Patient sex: F
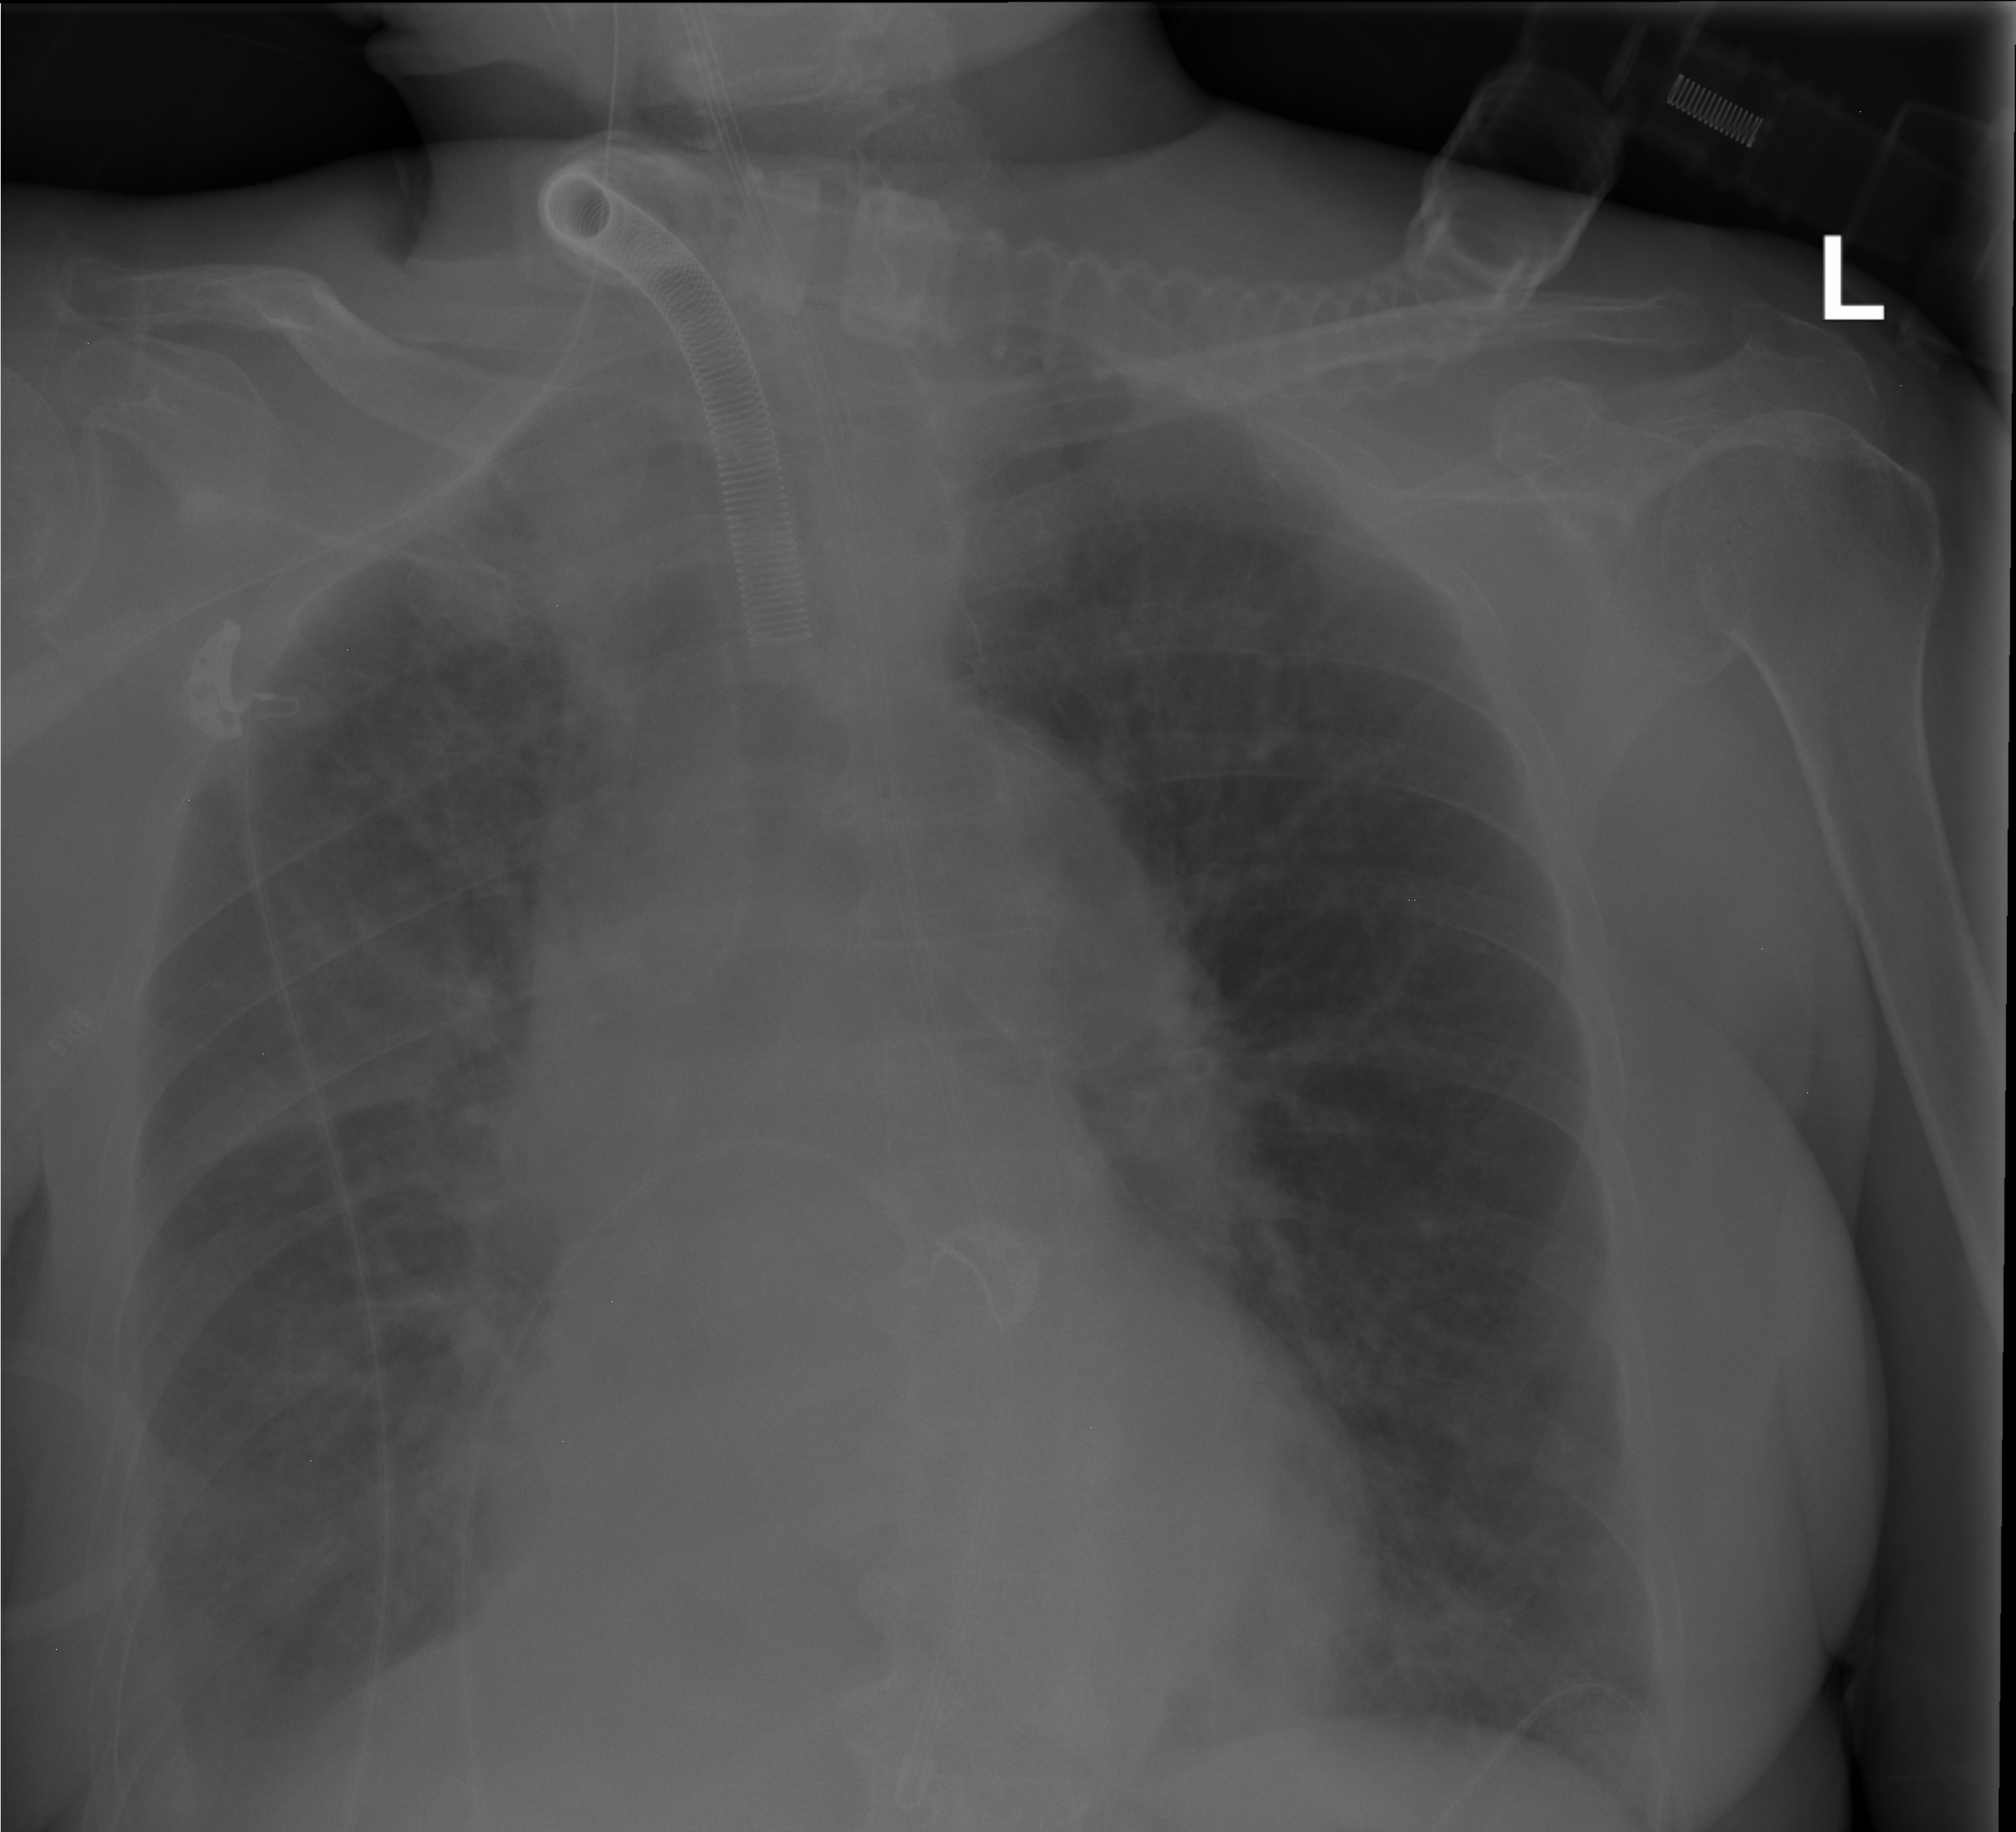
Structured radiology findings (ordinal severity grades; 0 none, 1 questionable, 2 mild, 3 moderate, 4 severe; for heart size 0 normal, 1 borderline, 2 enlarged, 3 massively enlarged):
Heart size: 0
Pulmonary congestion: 2
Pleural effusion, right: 2
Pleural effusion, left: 2
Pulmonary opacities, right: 2
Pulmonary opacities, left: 2
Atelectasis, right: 2
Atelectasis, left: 2